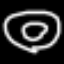
Label: donut